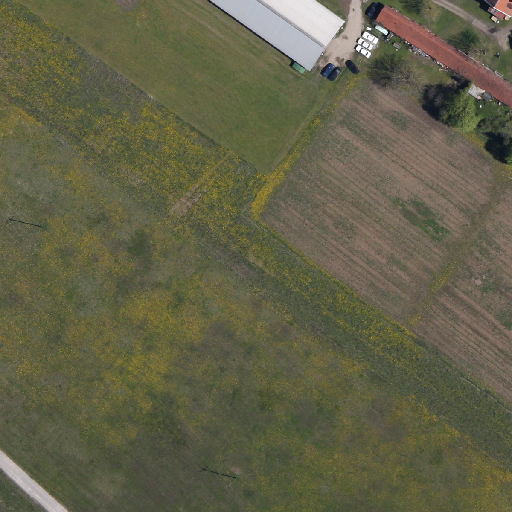
Referring expression: vehicle